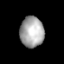
Tissue: lung
Cell type: Epithelial cells
Senescence score: 0.6168
Nuclear area (px): 710
Mean DAPI intensity: 168.849